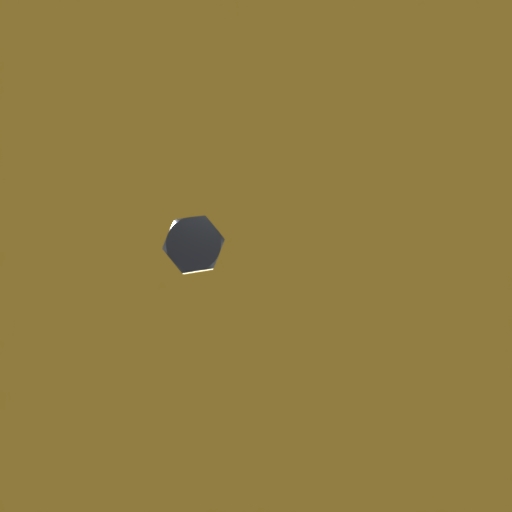
Label: bolt